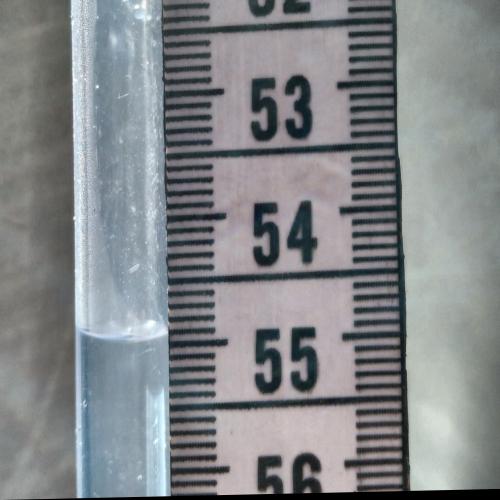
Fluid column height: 54.9 cm